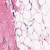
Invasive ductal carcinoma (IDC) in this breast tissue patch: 0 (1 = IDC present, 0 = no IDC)